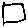
Label: square